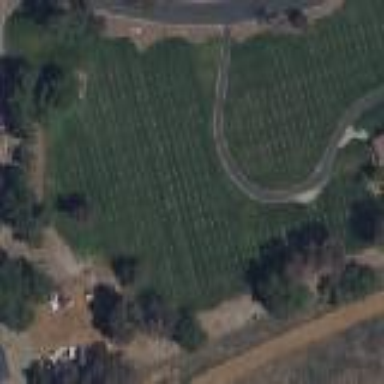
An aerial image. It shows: Graveyard.